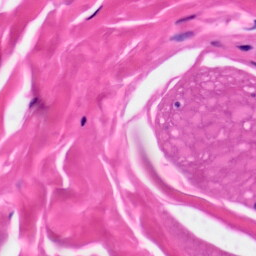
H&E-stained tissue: Skin